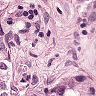
Metastatic tissue present: yes